Question: Is there a way to limit count of symbols by square of textarea.
For example when I enter some text in the textarea it should stop after the text reaches the end of its visible area(right bottom corner).
:
I want the input stops like on the screenshot below:

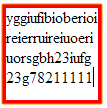
Answer: Wow - I had no idea that '<textarea>' supported an 'onoverflow' and 'onoverflowchanged' events:
<URL>
Plug in a JavaScript callback that annoys the user when they write one too many characters, and make the field about to overflow. And good luck characterizing the browser support for such a rare event...